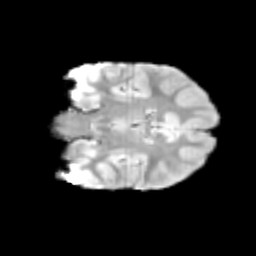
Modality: T2w
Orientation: coronal
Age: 9
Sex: female
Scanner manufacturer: siemens
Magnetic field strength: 3 T
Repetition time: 3.8 s
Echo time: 0.07 s